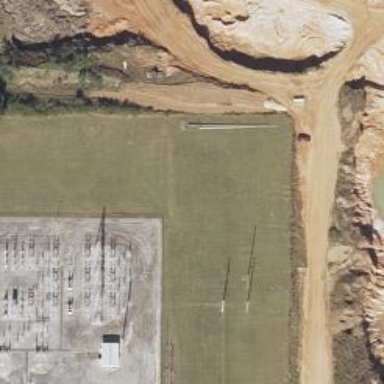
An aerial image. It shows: Substation for switching power equipment surrounded by fence.